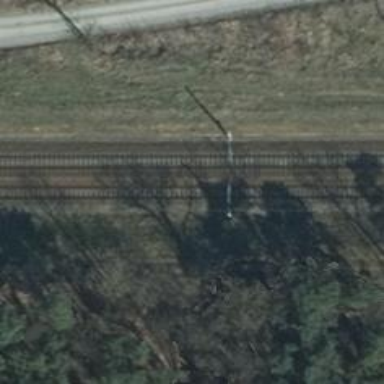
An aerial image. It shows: Railway milestone with catenary mast.